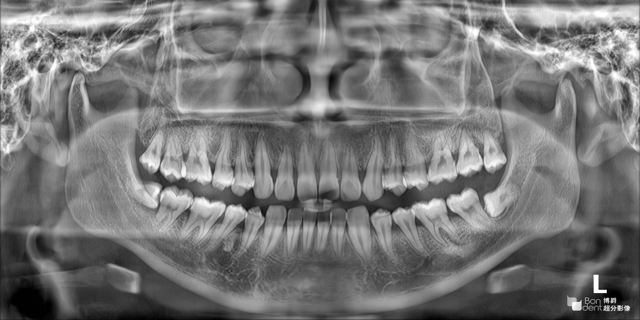
adult